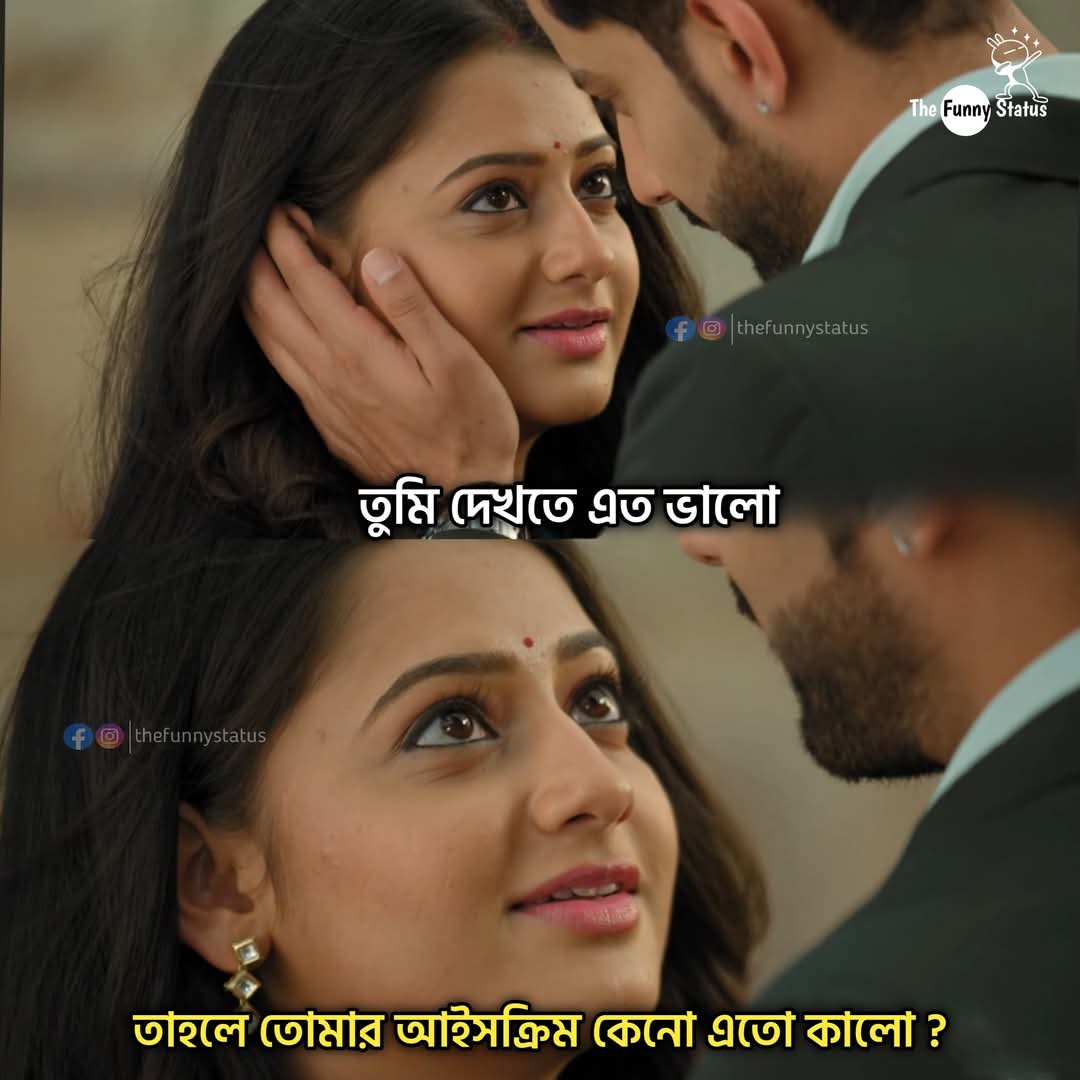
Text: তুমি দেখতে এত ভালো
তাহলে তোমার আইসক্রিম কেনো এতো কালো?
Label: Non Hate